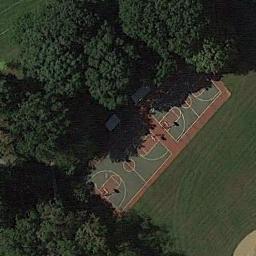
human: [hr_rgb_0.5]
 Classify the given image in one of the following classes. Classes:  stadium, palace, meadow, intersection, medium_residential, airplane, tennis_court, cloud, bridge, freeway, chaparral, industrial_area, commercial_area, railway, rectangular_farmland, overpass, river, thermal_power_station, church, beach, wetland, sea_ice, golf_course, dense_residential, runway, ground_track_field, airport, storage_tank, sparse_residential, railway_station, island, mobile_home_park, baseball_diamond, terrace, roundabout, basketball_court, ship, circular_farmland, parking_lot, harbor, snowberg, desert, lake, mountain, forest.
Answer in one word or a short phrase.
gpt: basketball_court